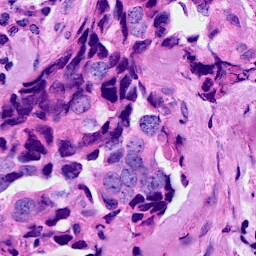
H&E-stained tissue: Breast